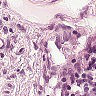
Metastatic tissue present: no